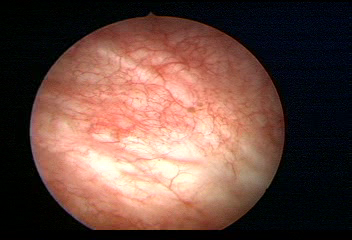
Modality: WLC
Class: Normal mucosa
Bladder cancer association: No